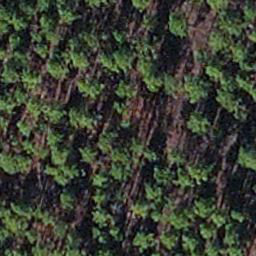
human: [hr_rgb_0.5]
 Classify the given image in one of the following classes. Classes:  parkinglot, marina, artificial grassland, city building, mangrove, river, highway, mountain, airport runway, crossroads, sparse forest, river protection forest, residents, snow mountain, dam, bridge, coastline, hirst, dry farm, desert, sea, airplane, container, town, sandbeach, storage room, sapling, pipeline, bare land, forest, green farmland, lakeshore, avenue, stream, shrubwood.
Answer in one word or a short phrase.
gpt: sapling